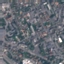
Label: Residential